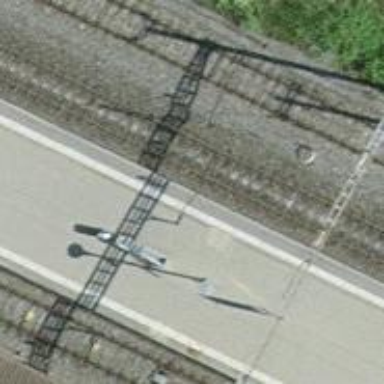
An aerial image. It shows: Railway stop with public transport stop position.